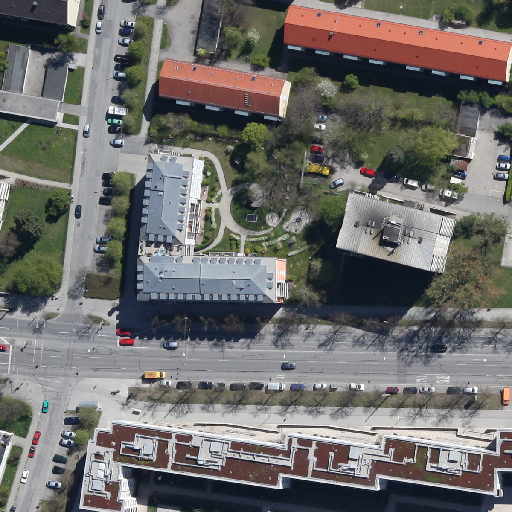
Referring expression: paved road along with tree